Question: I have following nested form. And I want to add dynamically multiple web_profiles to person by clicking '+' button. Right now like you can see in the controller I can add only one web profile('@profile.person.web_profiles.build').
How would you implement that in the easiest way? Railscast <URL> I think is not the simplest option.
'''
= simple_form_for @profile do |pr|
= pr.fields_for :person do |pe|
= pe.input :first_name
= pe.fields_for :web_profiles do |w|
= w.input :name
'''
'''
class ProfilesController < ApplicationController
def new
@profile = Profile.new
@profile.person = Person.new
@profile.person.web_profiles.build
end
def create
@profile_form = ProfileForm.new
if @profile_form.submit(params[:profile_form])
redirect_to @profile_form.profile, notice: 'Profile was successfully created.'
else
render action: "new"
end
end
...
end
'''
'''
class Profile < ActiveRecord::Base
attr_accessible :overall_rating, :person_id, :person_attributes
belongs_to :person
accepts_nested_attributes_for :person
delegate :first_name, :last_name, to: :person
end
class Person < ActiveRecord::Base
attr_accessible :first_name, :last_name, :web_profiles_attributes
has_one :profile
has_many :web_profiles, class_name: "ContactType::WebProfile"
accepts_nested_attributes_for :web_profiles, allow_destroy: true
end
class ContactType::WebProfile < ActiveRecord::Base
attr_accessible :name, :person_id
belongs_to :person
end
'''

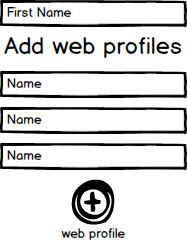
Answer: As you mentioned you are following <URL> gem then you are just a few steps away to achieve this functionality.
Change your view code to look like:
'''
# create form using simple_nested_form builder as it is required while using nested form along with simple form.
= simple_nested_form_for @profile do |pr|
= pr.fields_for :person do |pe|
= pe.input :first_name
= pe.fields_for :web_profiles do |w|
= w.input :name
# link_to_remove adds the link that removes the newly added fields.
= w.link_to_remove '[&mdash;]'.html_safe, :title => 'Remove Profile'
= f.link_to_add '[+]'.html_safe, :web_profiles, :title => 'Add a new Profile'
'''